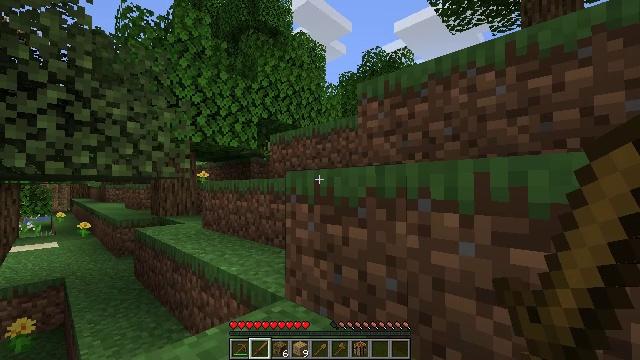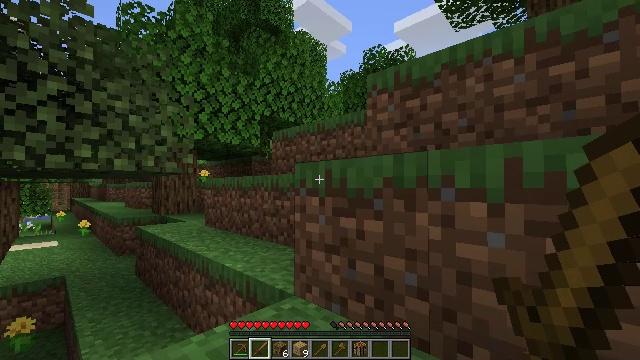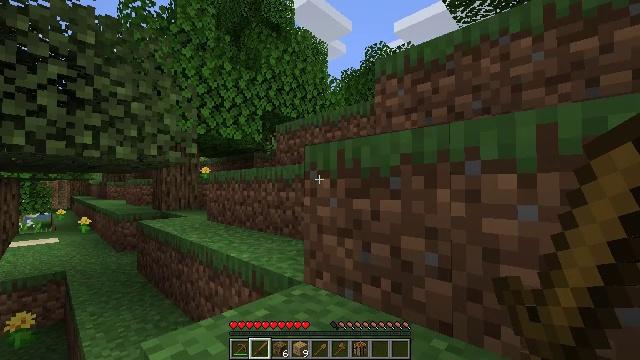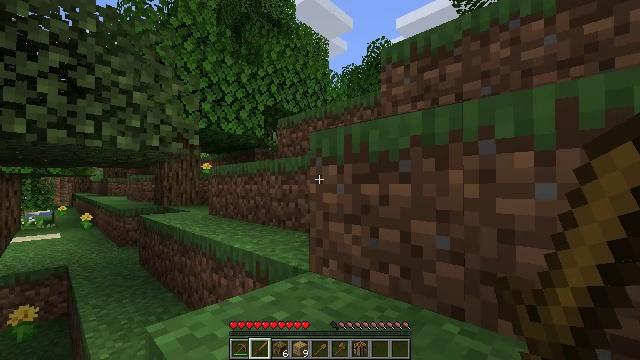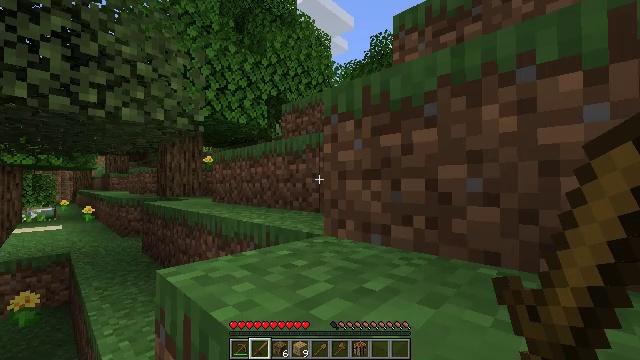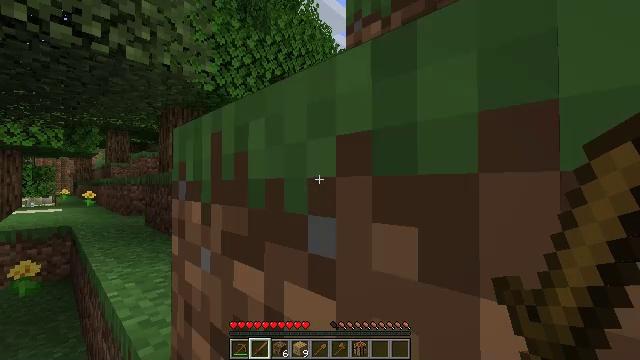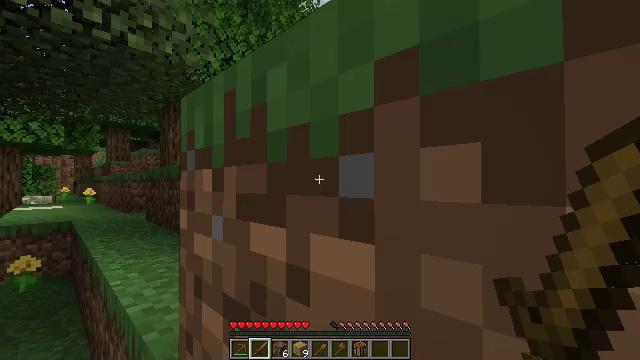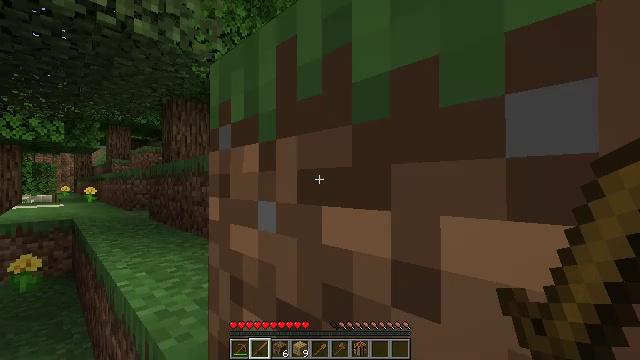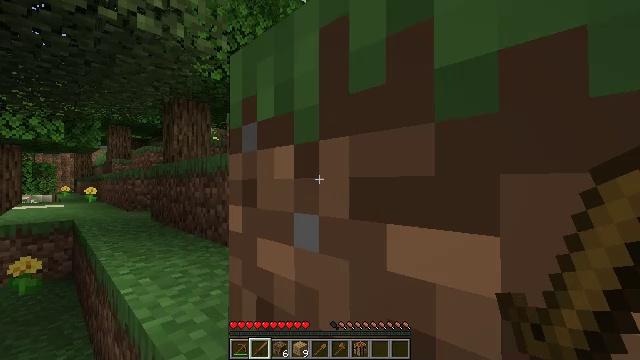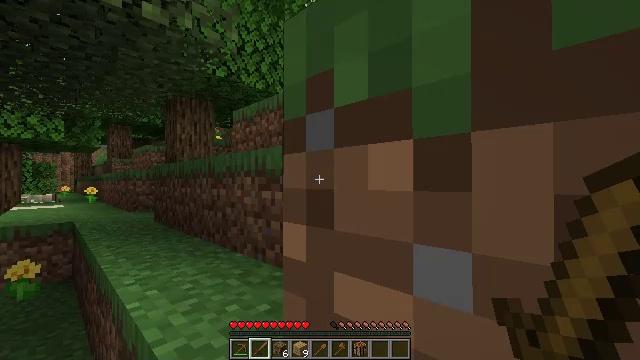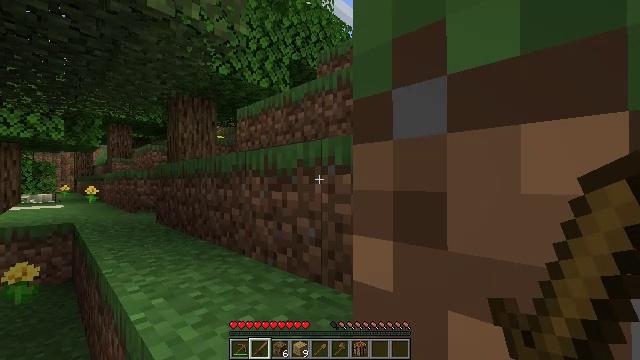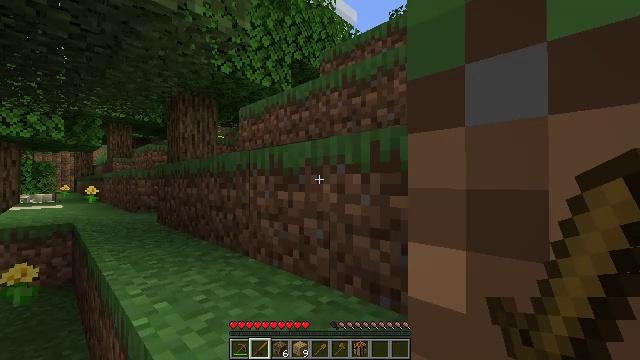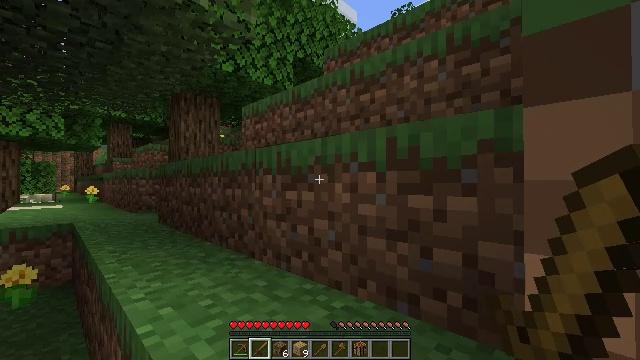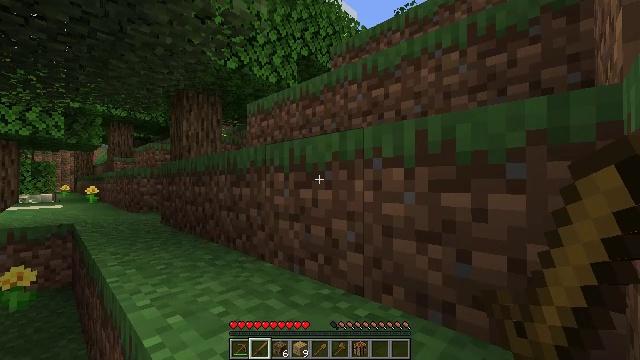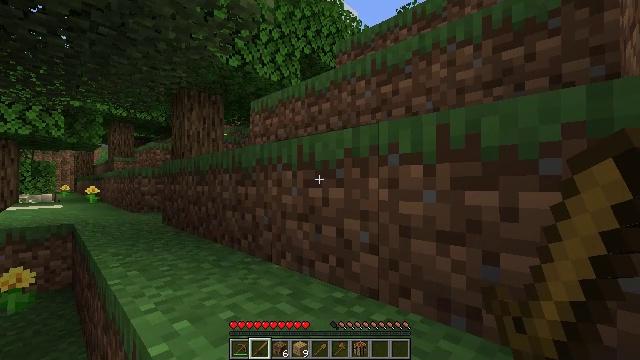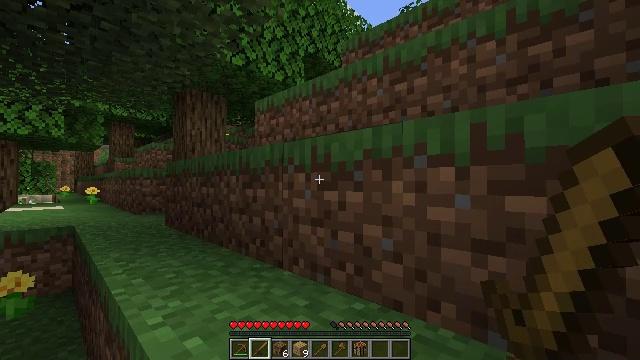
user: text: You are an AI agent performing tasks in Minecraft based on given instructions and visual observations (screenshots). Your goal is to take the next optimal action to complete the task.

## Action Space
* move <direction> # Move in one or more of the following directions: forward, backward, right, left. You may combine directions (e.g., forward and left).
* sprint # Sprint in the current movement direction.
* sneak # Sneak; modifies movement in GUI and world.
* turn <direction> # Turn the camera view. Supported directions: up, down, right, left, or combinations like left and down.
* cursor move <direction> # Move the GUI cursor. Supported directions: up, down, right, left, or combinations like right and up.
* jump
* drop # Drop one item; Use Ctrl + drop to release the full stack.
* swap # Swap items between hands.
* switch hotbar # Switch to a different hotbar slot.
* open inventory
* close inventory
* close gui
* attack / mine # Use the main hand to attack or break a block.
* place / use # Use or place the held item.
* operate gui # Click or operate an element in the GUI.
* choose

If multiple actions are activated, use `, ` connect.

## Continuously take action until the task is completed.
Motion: motion action
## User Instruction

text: Collect dirt by holding left button.
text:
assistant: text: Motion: move forward, sprint
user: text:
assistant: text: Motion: move forward, sprint
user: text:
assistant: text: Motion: move forward, sprint
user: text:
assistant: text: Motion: move forward, sprint
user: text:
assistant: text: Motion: move forward, sprint
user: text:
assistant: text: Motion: move forward, sprint
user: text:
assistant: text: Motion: move forward, sprint
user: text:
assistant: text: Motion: move forward, sprint
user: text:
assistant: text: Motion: move forward, sprint
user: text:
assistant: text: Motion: move forward, sprint
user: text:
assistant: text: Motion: move forward, sprint
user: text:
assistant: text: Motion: move forward, sprint
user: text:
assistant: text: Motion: move forward, sprint
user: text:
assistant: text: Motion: move forward, sprint
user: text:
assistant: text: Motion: move forward, sprint, jump
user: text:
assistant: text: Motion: move forward, sprint, jump
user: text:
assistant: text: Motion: move forward, sprint, jump
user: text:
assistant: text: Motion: move forward, sprint, jump
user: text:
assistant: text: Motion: move forward, sprint, jump
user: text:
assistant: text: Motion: move forward, sprint
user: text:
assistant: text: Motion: move forward, sprint
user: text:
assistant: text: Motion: move forward, sprint
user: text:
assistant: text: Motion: move forward, sprint
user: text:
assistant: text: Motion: move forward, sprint, turn left
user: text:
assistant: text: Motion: move forward, sprint, turn left
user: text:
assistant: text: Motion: move forward, sprint, turn left
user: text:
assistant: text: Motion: move forward, sprint, turn left
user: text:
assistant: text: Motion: move forward, sprint, turn left
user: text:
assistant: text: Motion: move forward, sprint, turn left
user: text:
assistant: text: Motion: move forward, sprint, turn left